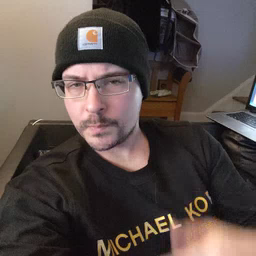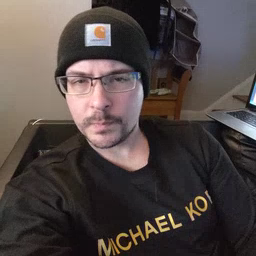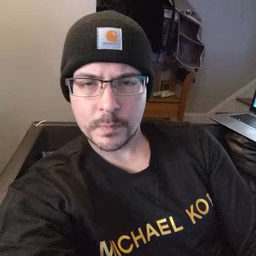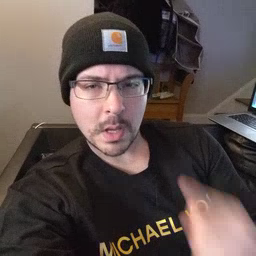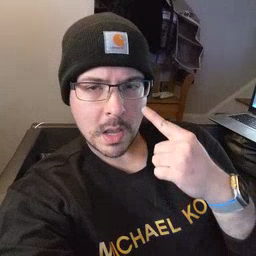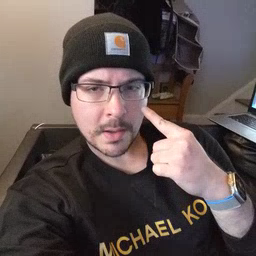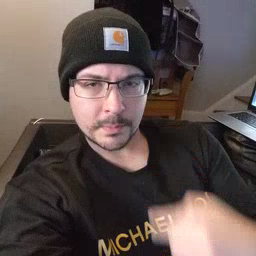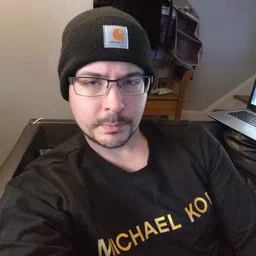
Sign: eye